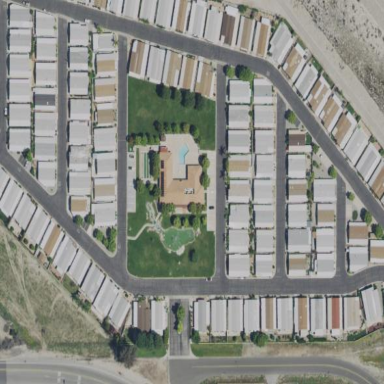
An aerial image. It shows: Residential area known as trailer park.